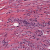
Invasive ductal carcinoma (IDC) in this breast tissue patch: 1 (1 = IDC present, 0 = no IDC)